Question: I need a circle object as follows :

The name and count extracts info from a DB and displays it for each circle.
The circle needs to be clickable so I'm thinking of extending the Button class.
What do I do in the onDraw and onMeasure methods to create this? Also once created, how do I use this class? How can I call this component to be displayed in my screen with other component views?
EDIT: I have read many posts and some tutorials and none have been too helpful for "customized views"
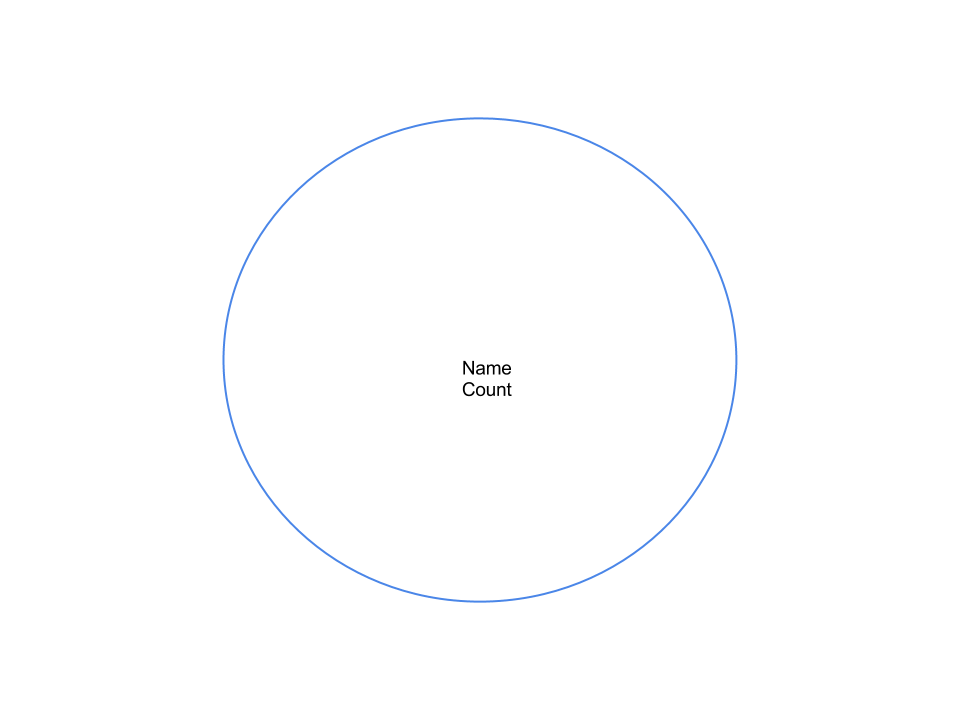
Answer: You don't need extend the button class to do this.
If I were you I probably wouldn't even make a custom View, I would use a LinearLayout with 2 TextViews in it. And the background on the linear layout I would set to a png of the circle.
something like this would be the xml;
'''
<LinearLayout
android:layout_width="wrap_content"
android:layout_height="wrap_content"
android:background="@drawable/circle"
android:orientation="vertical"
android:id="@+id/circleLyt">
<TextView
android:layout_width="wrap_content"
android:layout_height="wrap_content"
android:id="@+id/nameTxt"
/>
<TextView
android:layout_width="wrap_content"
android:layout_height="wrap_content"
android:id="@+id/countTxt"
/>
</LinearLayout>
'''
Make sure to put circle.png into your 'drawable' folder.
You can gain references to all of these Views with 'findViewById();' So once you have references to the TextViews you can set the text to whatever you need. And with the LinearLayout reference you can set a click listener on it the exact same way as you would for a Button.
something like this would work:
'''
mCircleView = (LinearLayout)findViewById(R.id.circleLyt);
mCircleView.setOnClickListener(new OnClickListener() {
public void onClick(View v){
//do some stuff!
}
});
'''
You could even make this layout as its own xml file and use an Adapter to be able to fill some other structure with these circles like a <URL> method.